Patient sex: M
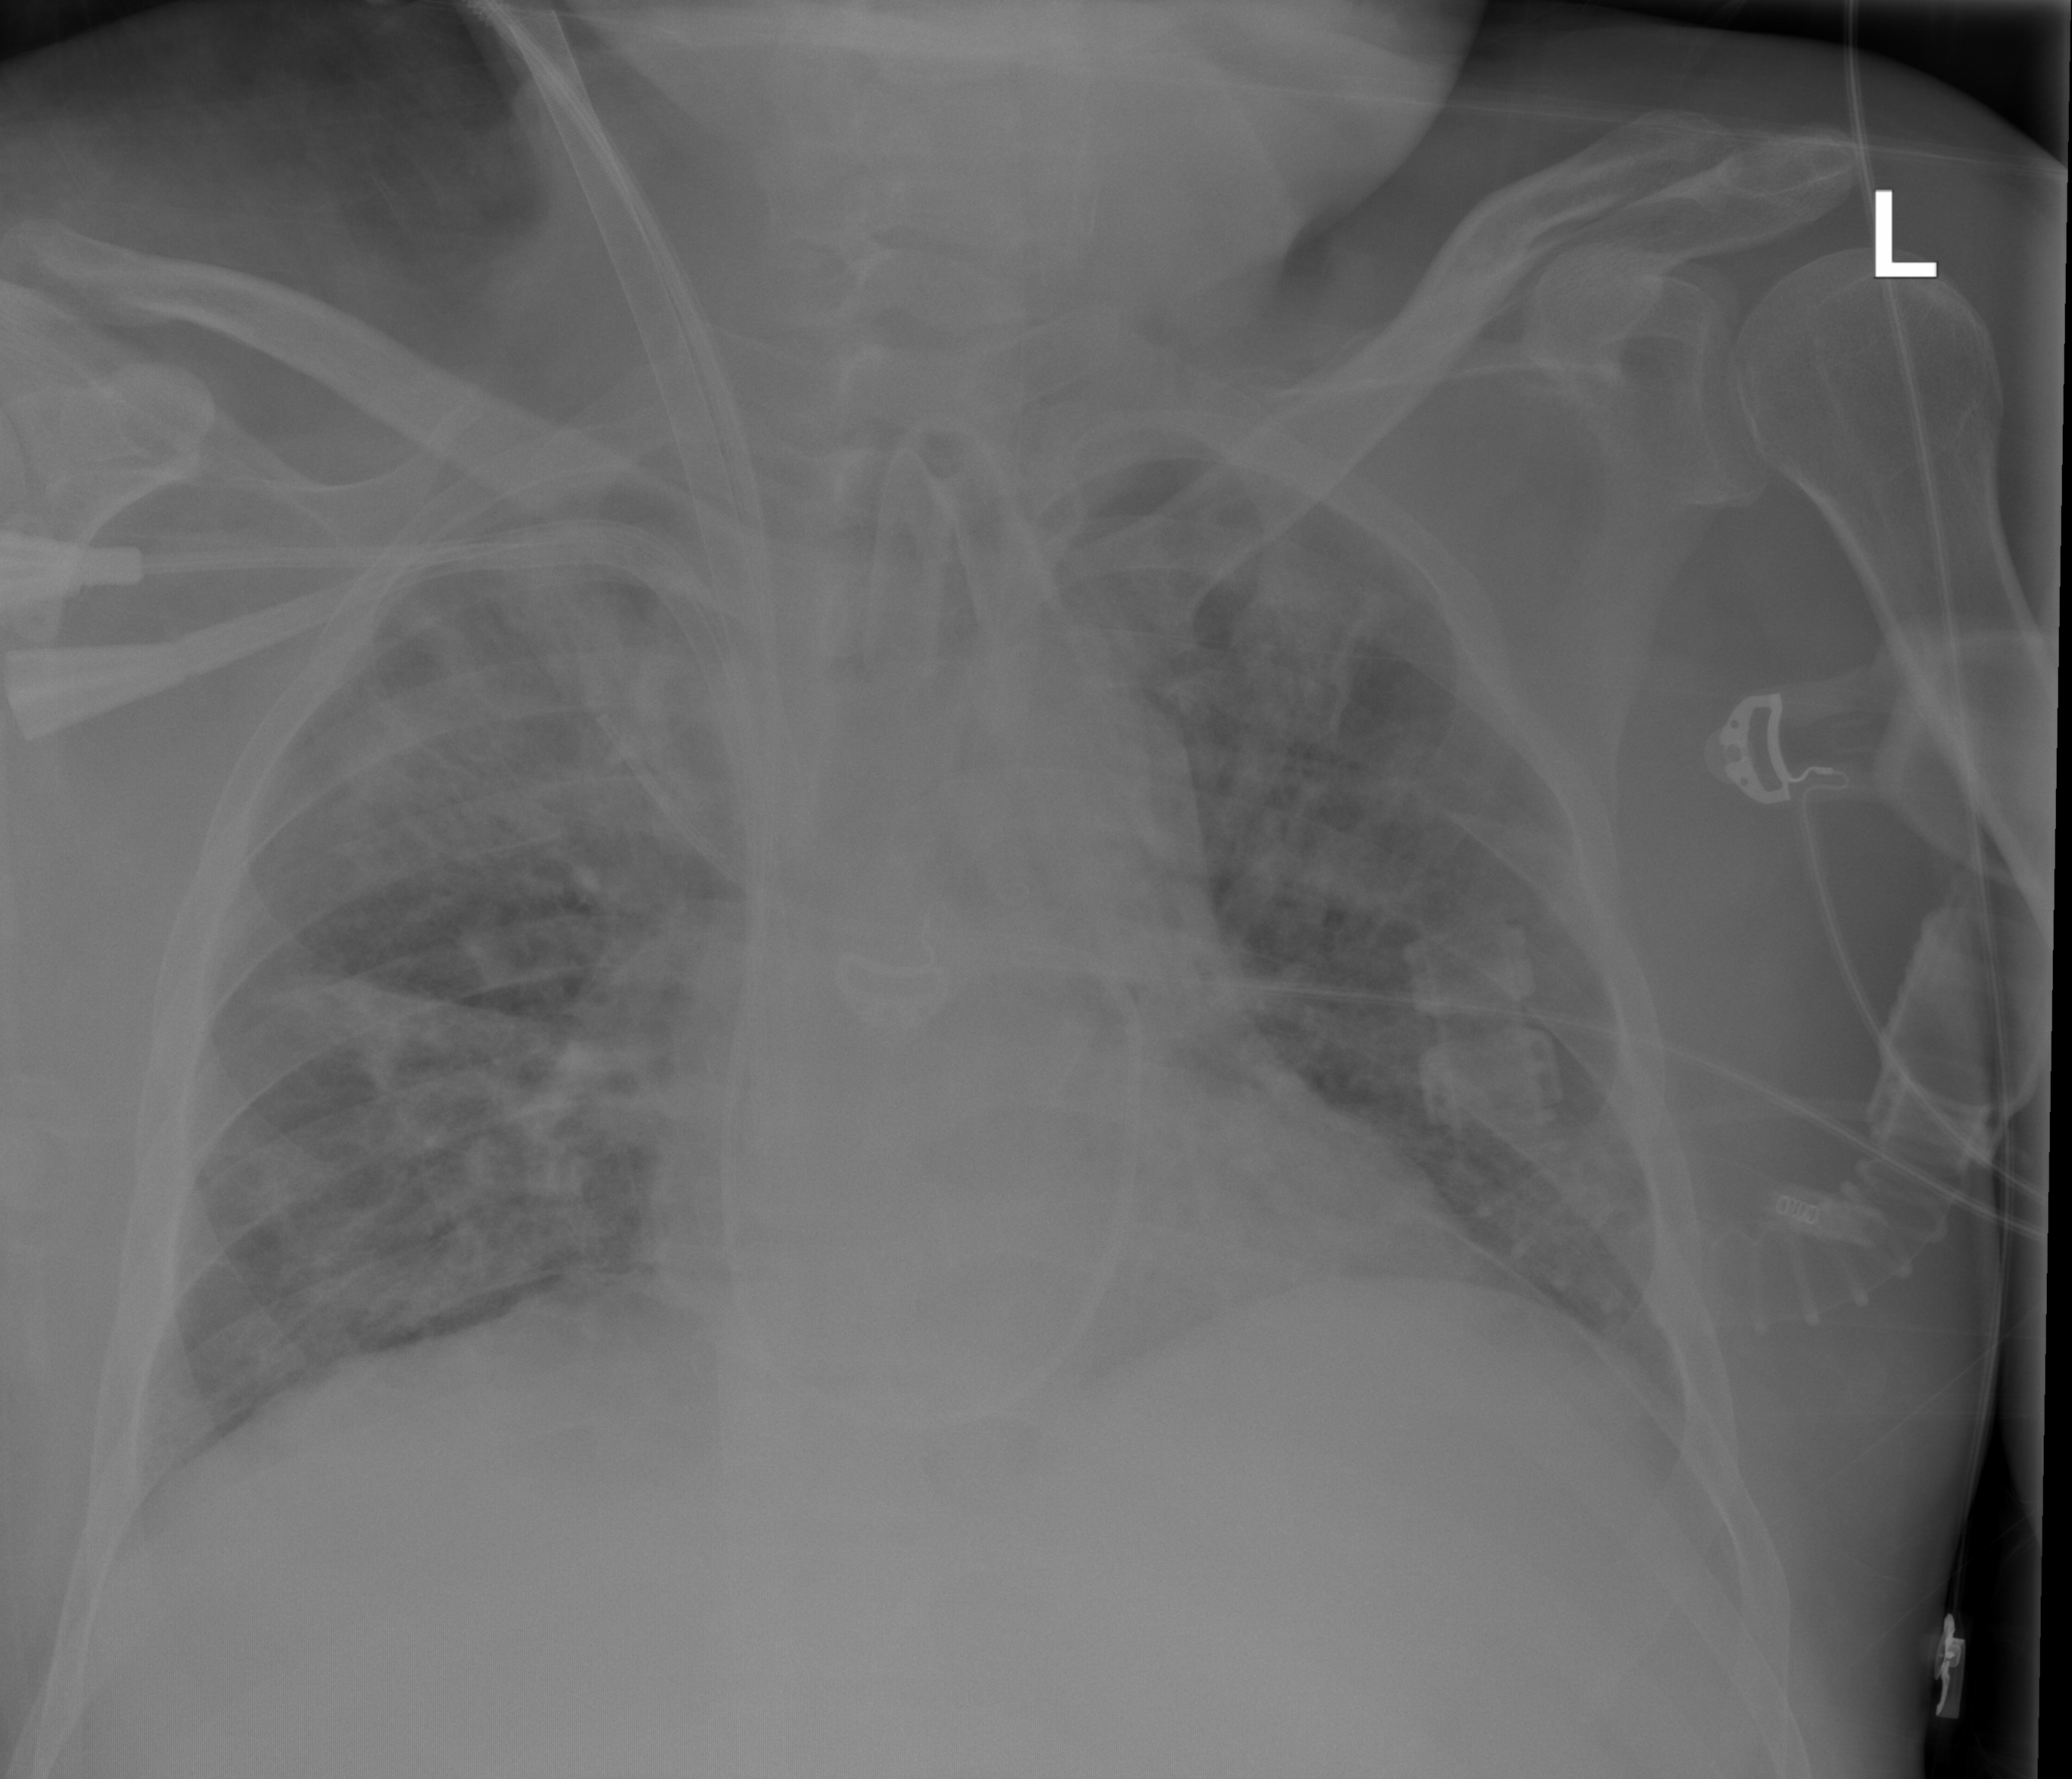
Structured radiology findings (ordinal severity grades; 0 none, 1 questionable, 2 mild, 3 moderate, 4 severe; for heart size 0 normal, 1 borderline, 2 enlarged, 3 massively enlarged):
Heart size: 0
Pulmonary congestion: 2
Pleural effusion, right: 0
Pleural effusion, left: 0
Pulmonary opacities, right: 3
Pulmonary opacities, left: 2
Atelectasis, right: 2
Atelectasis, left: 1